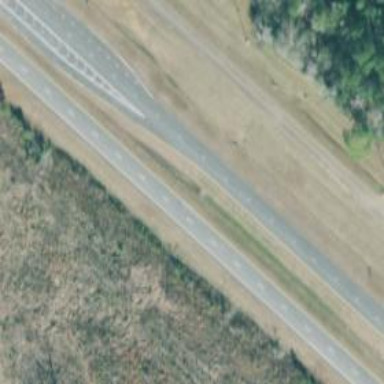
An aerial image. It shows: Expressway with asphalt surface categorized as trunk highway.